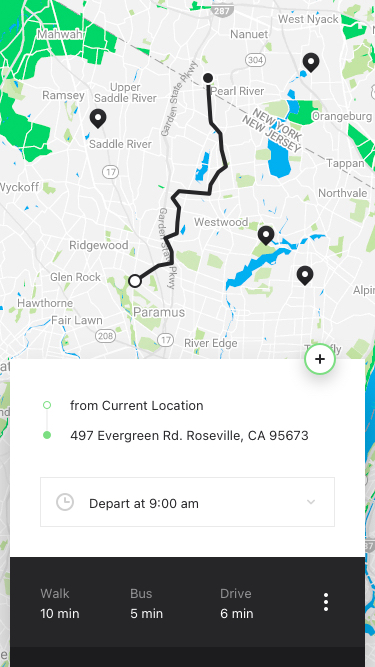
Text in this UI design:
from Current Location
497 Evergreen Rd. Roseville, CA 95673
Depart at 9:00 am
10 min
Walk
5 min
Bus
6 min
Drive